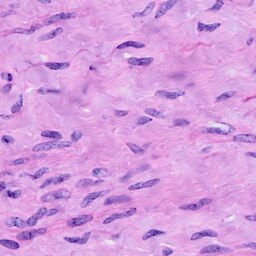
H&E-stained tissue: Cervix